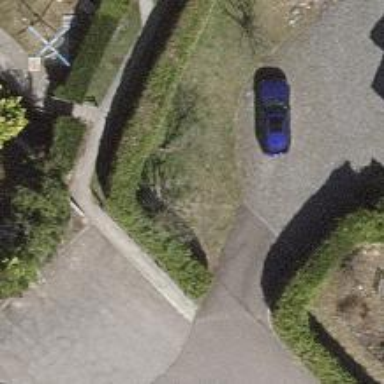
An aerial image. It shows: Hedge barrier.